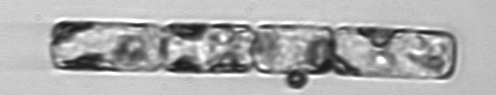
Label: Guinardia_delicatula